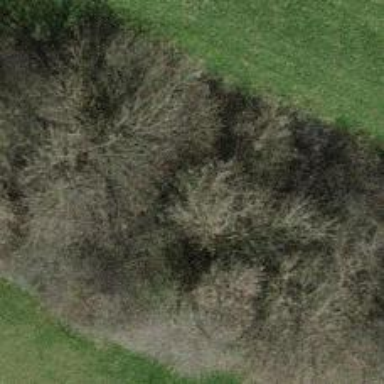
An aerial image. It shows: Hedge barrier.